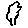
Label: tree